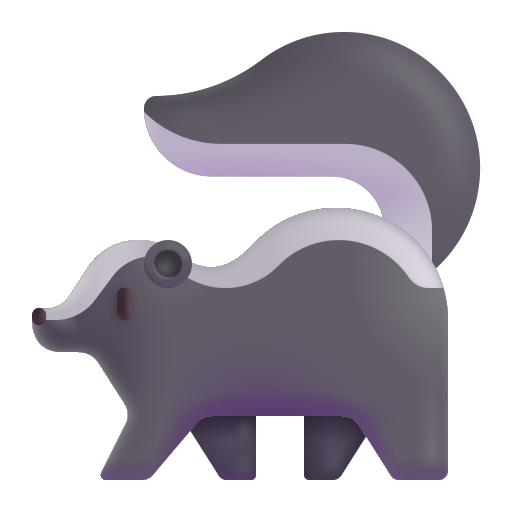
skunk color